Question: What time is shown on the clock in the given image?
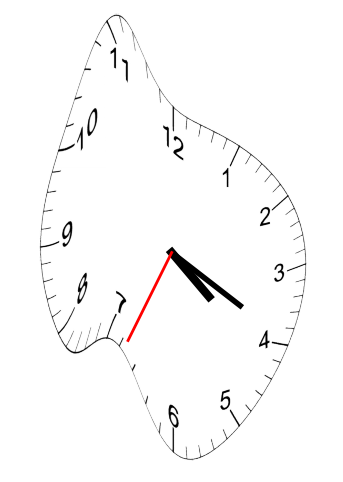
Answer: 04:19:34